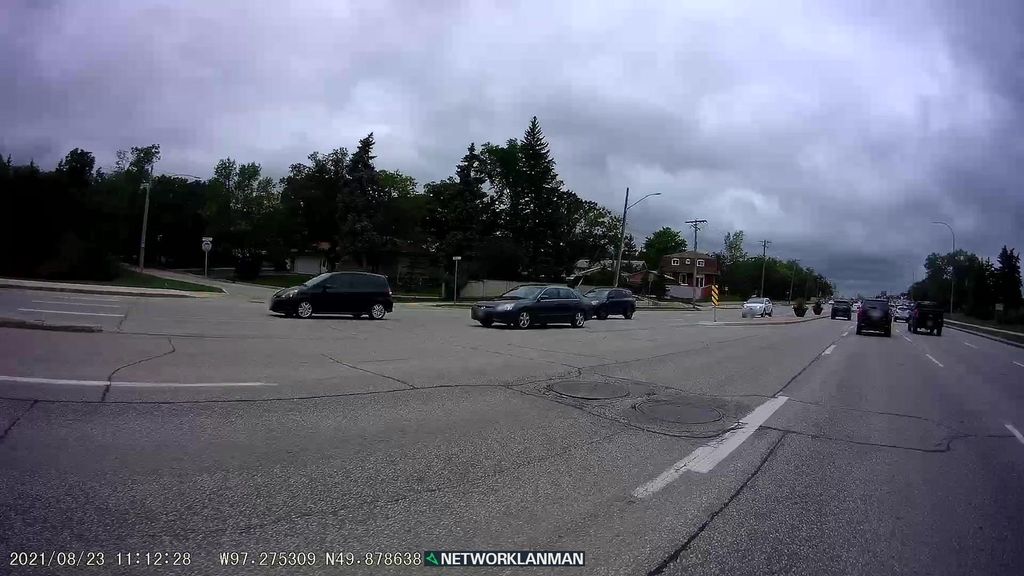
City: winnipeg